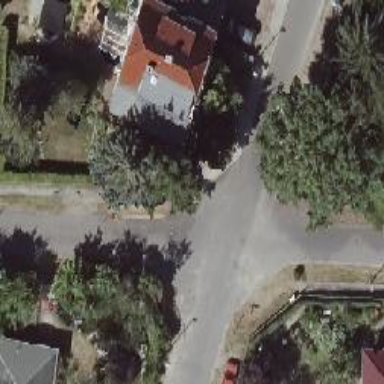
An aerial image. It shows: Residential road with asphalt surface and sidewalk on the left side.